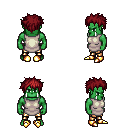
a pixel art fantasy rpg character, male body template, orc, green skin, white tunic, gold greaves, brunette bedhead hairstyle, gold boots, four views (front, back, left, right), 2x2 character sprite sheet, small pixel art, hard edges, no anti-aliasing